Question: I am having this strange issue in IE10, where my site's social networking icons have a weird graphic on top of them:

I can't seem to get rid of them. I tried setting border, padding, margin, outline, all to zero, with no effect. Here is the HTML:
'''
<div id="socialIcons">
<a href="#"><img id="fbIcon" width="24" height="24" href="one.png" /></a>
<a href="#"><img id="gpIcon" width="24" height="24" href="one.png" /></a>
<a href="#"><img id="twIcon" width="24" height="24" href="one.png" /></a>
<a href="#"><img id="piIcon" width="24" height="24" href="one.png" /></a>
</div>
'''
And CSS:
'''
#socialIcons > a > img {
float:left;
width: 24px;
height: 24px;
background-image: url(../img/icons.png);
}
#gpIcon {
background-position: -24px 0;
}
#twIcon {
background-position: -48px 0;
}
#piIcon {
background-position: -72px 0;
}
'''
one.png is a 1x1 transparent png. I am using sprites to draw the actual icons. I suspect this problem has something to do with the anchor tag, since the other images don't have this issue.
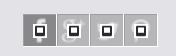
Answer: '''
<img id="fbIcon" width="24" height="24" href="one.png" />
'''
should be
'''
<img id="fbIcon" width="24" height="24" src="one.png" />
'''
'img' Tag don't have 'href' Attribute. Reference <URL>